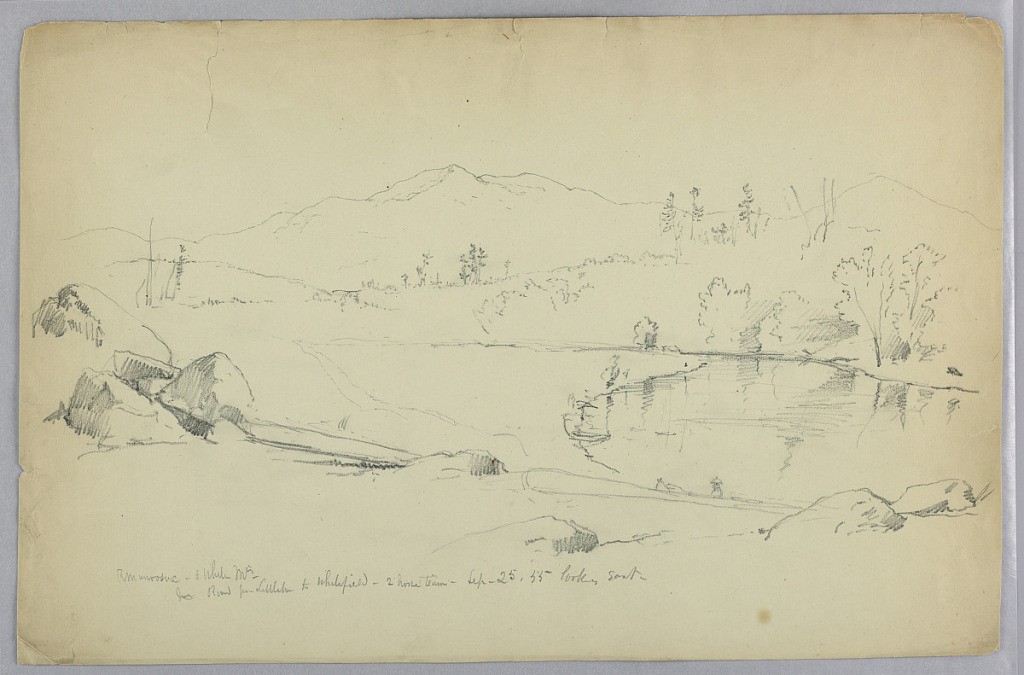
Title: Ammonoosuc River and White Mountains, N.H.
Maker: Daniel Huntington, American, 1816–1906
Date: September 25, 1855
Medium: Graphite on pale green paper
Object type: Drawing
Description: Rocks, foreground; river, right; wooded ridge beyond, right. Mountains in distance.